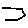
Label: hexagon